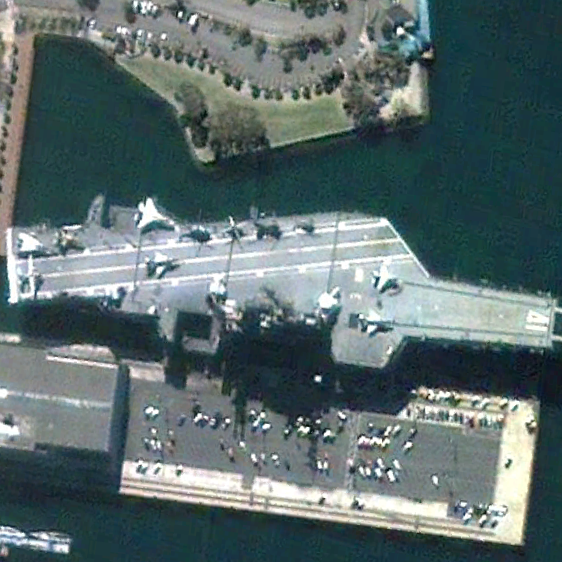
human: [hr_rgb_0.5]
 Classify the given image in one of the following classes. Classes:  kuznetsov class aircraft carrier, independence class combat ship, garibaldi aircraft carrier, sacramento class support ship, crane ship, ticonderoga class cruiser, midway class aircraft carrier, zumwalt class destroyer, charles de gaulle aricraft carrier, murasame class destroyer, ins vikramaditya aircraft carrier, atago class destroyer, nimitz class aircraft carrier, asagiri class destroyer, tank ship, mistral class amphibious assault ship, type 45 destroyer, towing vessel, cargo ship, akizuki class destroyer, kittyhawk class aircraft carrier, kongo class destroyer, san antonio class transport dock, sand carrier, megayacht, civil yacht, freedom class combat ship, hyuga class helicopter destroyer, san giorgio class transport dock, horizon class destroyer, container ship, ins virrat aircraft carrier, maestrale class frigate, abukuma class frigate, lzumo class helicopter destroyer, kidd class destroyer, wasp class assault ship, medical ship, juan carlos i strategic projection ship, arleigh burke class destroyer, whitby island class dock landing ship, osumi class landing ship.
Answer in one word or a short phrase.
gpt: Midway class aircraft carrier